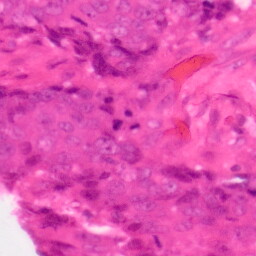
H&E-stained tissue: Colon